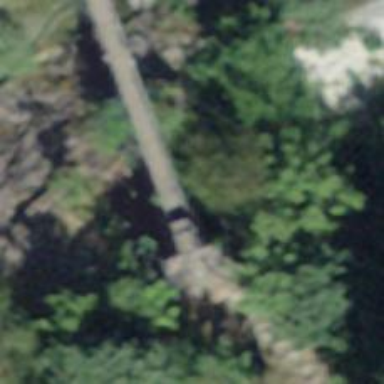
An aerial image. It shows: Path on simple-suspension bridge.